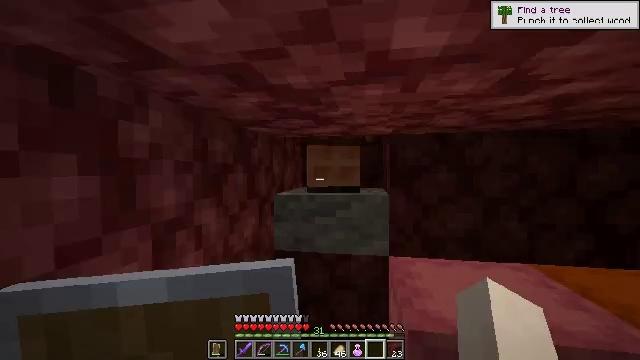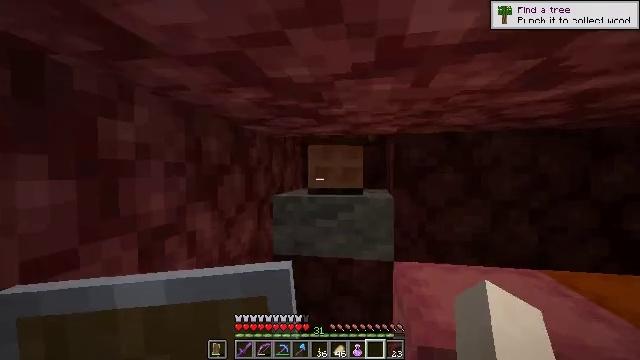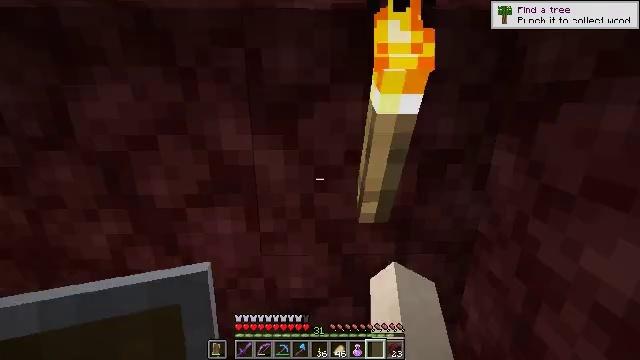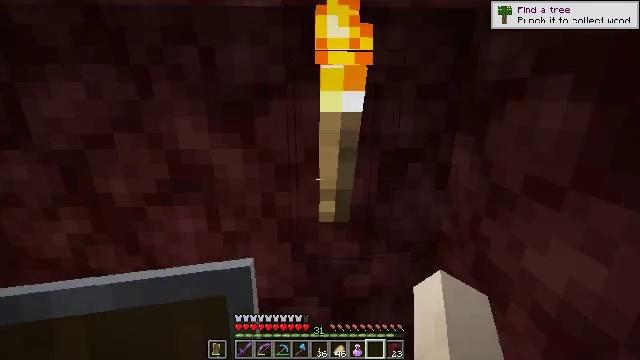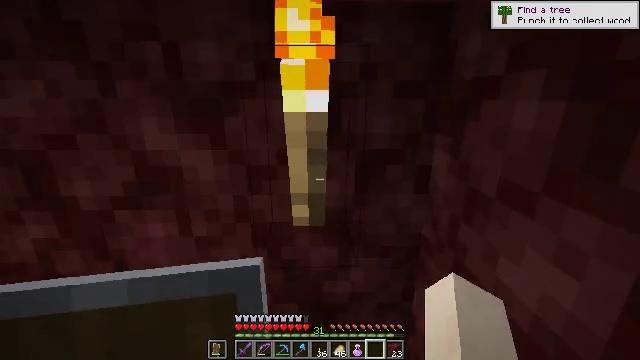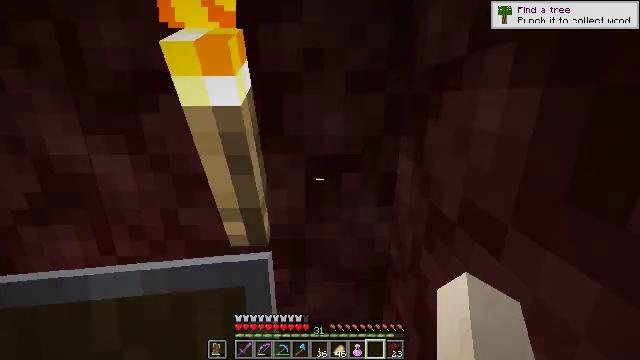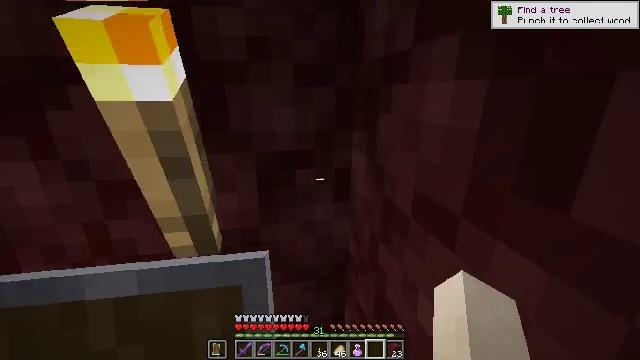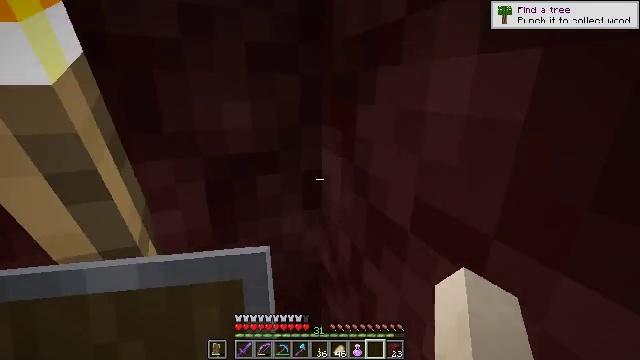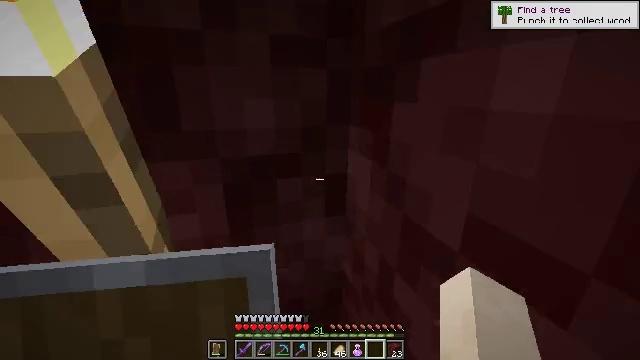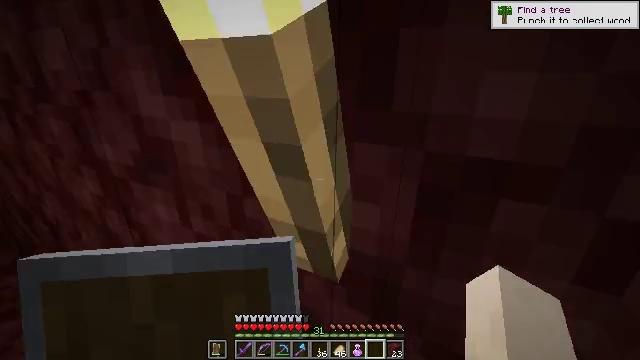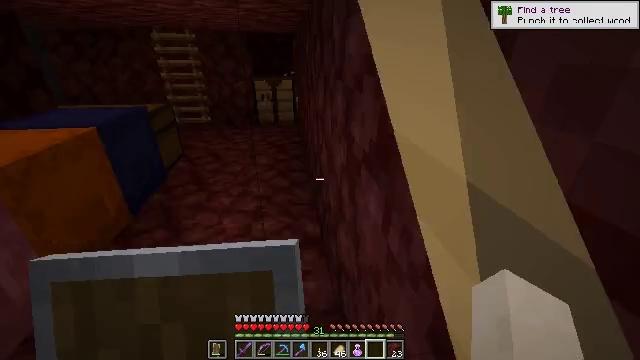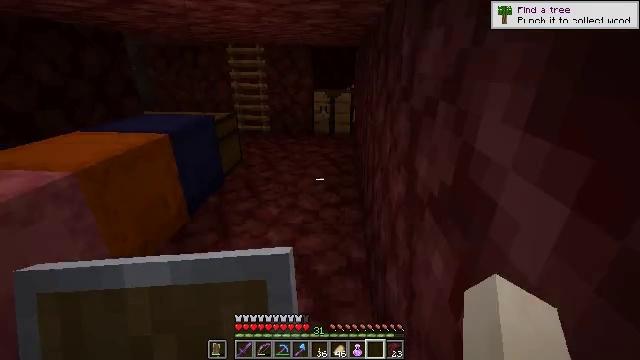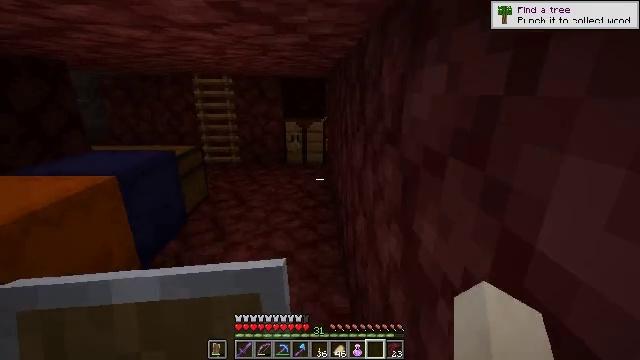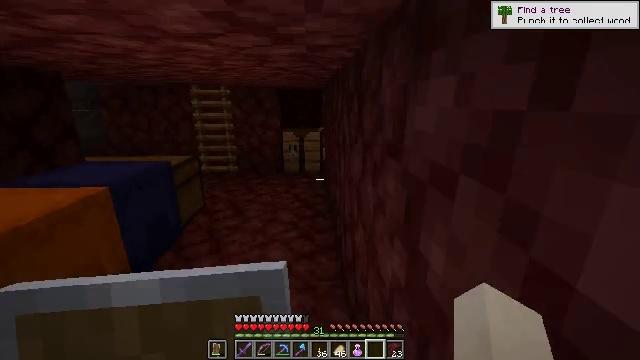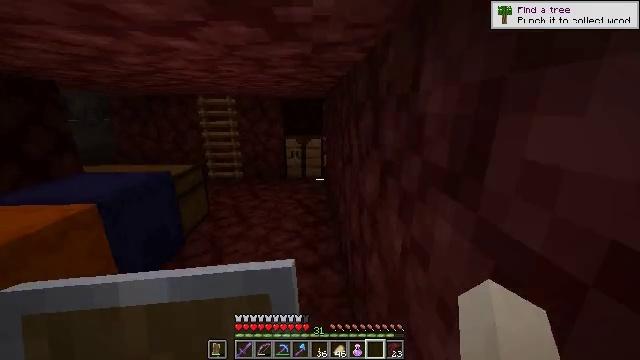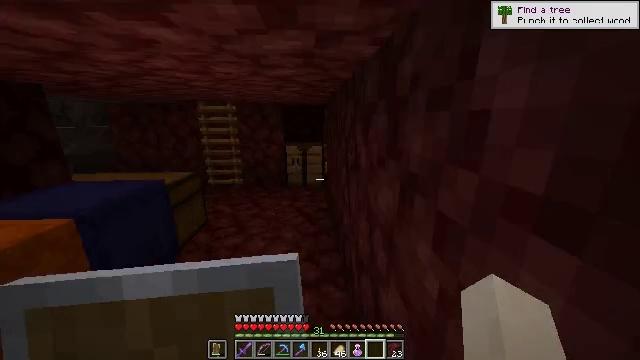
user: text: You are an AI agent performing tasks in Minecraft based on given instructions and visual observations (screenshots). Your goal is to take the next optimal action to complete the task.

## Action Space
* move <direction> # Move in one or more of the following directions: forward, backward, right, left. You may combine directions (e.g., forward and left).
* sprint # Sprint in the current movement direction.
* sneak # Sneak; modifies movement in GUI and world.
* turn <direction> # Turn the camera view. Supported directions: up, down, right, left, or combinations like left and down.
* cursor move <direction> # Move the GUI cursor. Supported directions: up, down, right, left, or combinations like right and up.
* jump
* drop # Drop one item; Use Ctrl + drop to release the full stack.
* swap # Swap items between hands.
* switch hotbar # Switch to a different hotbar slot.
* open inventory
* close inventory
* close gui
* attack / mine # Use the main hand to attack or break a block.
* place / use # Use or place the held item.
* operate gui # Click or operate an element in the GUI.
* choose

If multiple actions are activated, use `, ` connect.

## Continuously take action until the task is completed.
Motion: motion action
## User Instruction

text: Attack the blue shulker box to gather it.
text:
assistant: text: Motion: move forward
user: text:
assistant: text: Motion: move forward and move right, turn down
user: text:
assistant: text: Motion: move forward and move right
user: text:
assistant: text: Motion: move forward and move right
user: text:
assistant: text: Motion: move forward and move right
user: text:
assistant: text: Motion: move forward and move right, turn right and down
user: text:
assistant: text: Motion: move forward and move right, turn right
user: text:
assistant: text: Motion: move forward and move right, turn left
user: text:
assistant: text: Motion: move forward, turn left and down
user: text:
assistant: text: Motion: move forward, turn left and down
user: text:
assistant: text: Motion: move forward, turn left and up
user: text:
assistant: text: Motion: move forward, sprint, turn right and up
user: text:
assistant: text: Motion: move forward, sprint, turn up
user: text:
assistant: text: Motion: move forward, sprint
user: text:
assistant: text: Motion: move forward, turn up
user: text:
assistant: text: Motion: move forward
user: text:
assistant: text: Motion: move forward
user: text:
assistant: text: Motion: move forward
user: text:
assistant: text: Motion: move forward
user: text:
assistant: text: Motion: move forward and move left
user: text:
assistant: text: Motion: move forward and move left
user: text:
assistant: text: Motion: move forward and move left, turn right
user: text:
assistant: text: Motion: move forward and move left, turn right and up
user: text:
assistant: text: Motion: move forward and move left, turn right and up
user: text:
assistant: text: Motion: move forward and move left, turn right
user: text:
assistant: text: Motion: move forward and move left, turn right
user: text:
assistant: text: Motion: move forward and move left, turn right
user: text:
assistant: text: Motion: move forward and move left, turn right and down
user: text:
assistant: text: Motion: move forward and move left, turn right and down
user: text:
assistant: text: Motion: move forward and move left, turn right and down